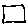
Label: square